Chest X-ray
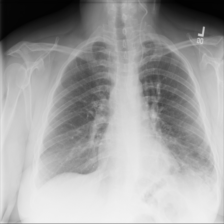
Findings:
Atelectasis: negative
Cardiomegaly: negative
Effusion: negative
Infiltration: negative
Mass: negative
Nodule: negative
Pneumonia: negative
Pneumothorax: negative
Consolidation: negative
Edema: negative
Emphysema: negative
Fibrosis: negative
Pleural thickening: negative
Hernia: negative